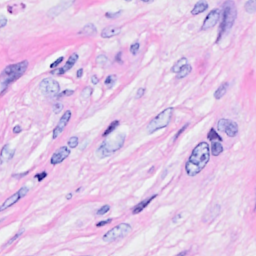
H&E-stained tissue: Breast